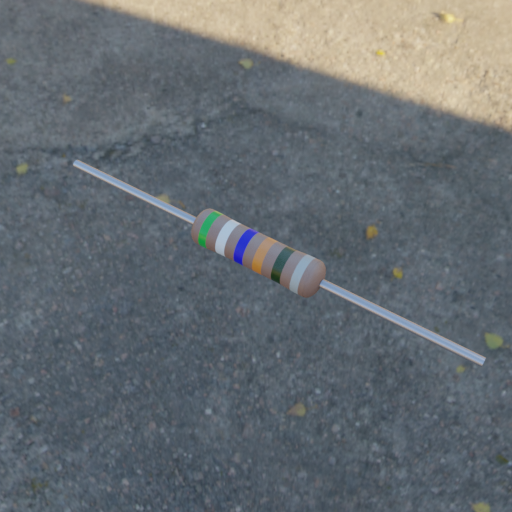
Resistor colour bands (in order): green, white, blue, orange, black, silver